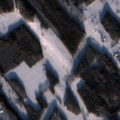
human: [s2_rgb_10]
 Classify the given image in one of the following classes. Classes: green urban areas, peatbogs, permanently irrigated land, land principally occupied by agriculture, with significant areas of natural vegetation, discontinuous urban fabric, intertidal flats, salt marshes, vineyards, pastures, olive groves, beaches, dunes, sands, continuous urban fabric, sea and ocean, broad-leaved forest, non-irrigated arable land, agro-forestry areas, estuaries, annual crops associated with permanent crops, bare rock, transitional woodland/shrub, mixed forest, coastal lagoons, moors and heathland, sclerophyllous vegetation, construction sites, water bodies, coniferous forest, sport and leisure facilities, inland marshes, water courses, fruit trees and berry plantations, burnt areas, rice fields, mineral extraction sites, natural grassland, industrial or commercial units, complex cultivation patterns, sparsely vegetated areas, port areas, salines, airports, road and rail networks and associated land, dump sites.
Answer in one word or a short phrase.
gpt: non-irrigated arable land, land principally occupied by agriculture, with significant areas of natural vegetation, coniferous forest, mixed forest